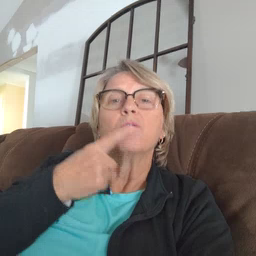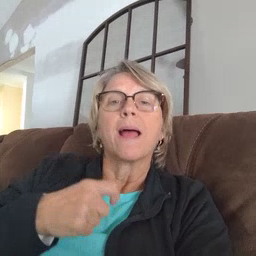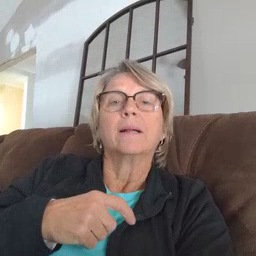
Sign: red